Question: Count the number of objects in the diagram.
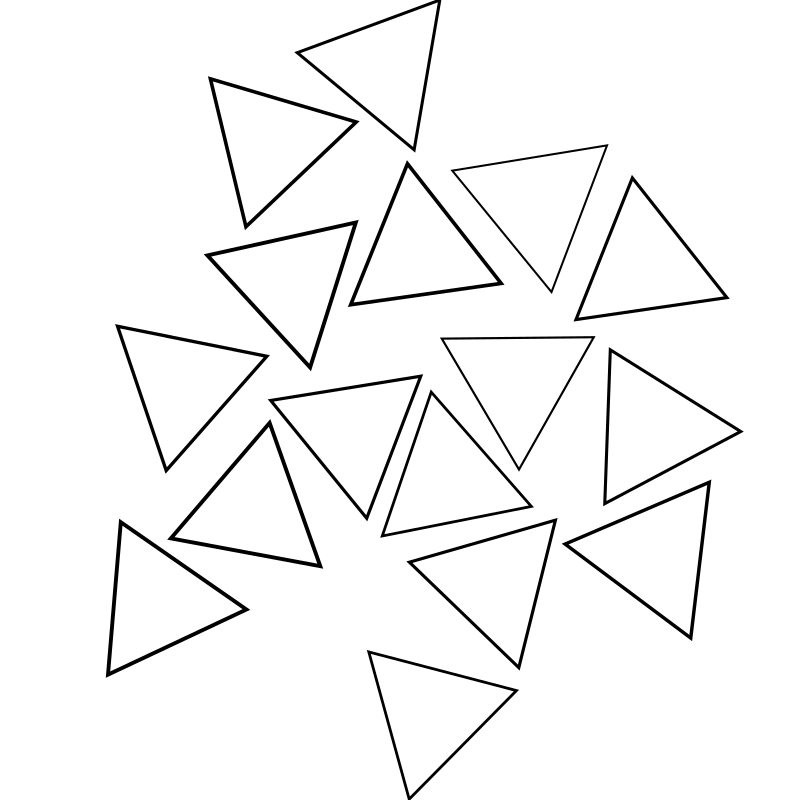
Answer: 16